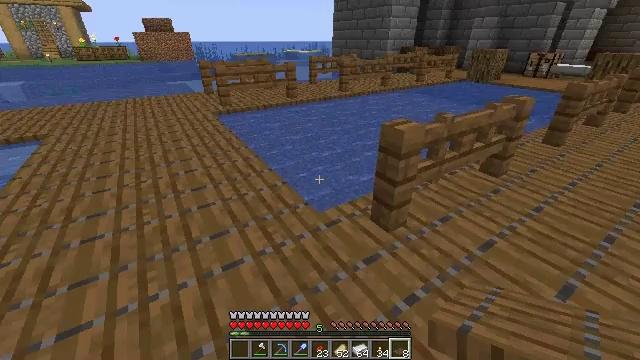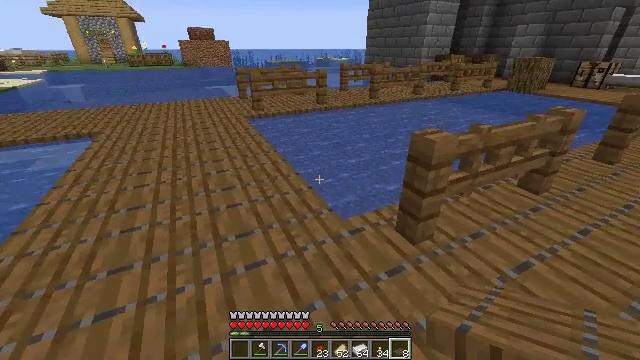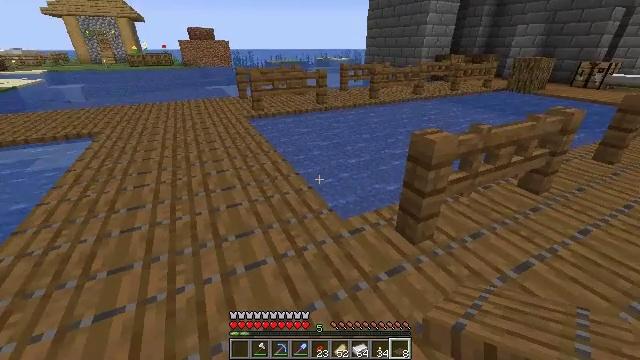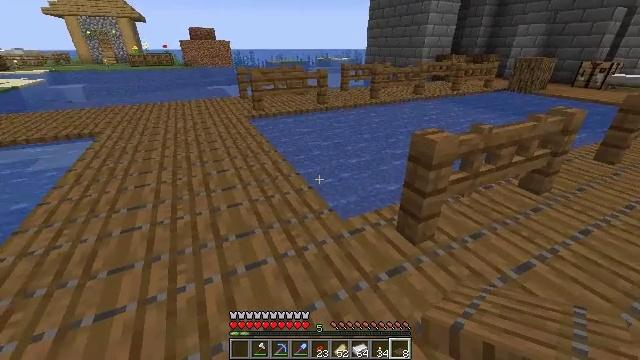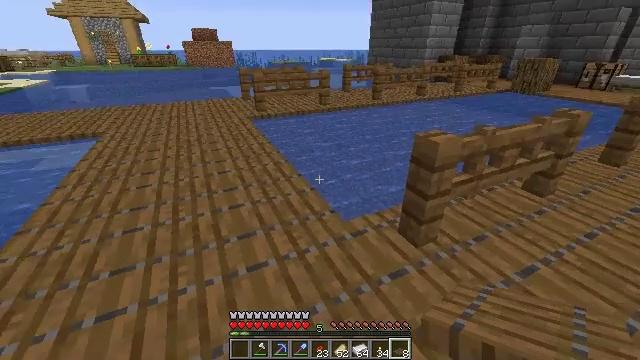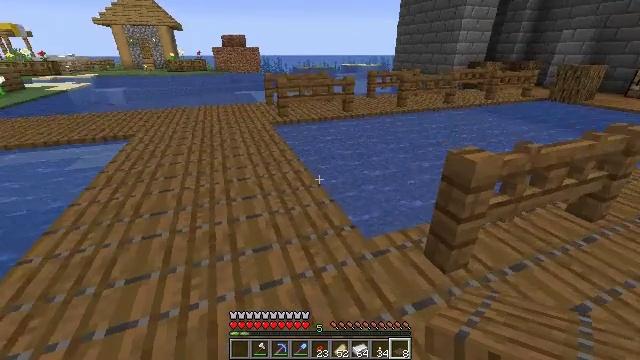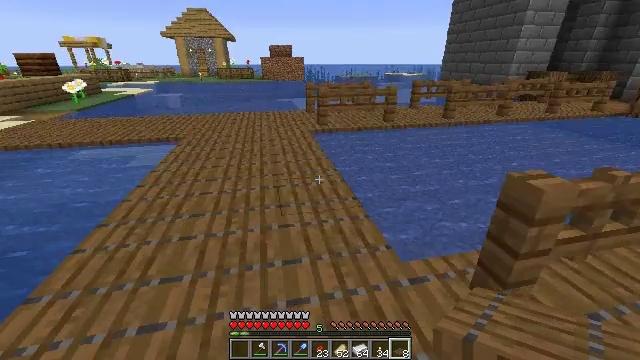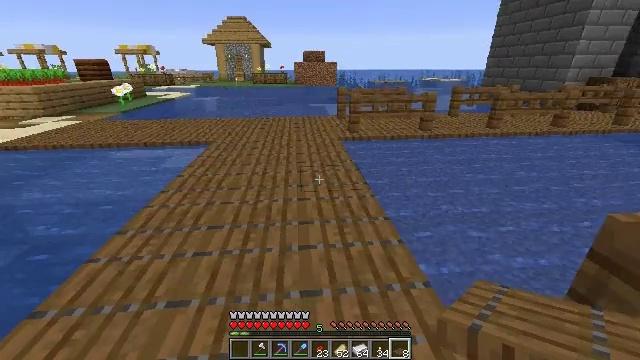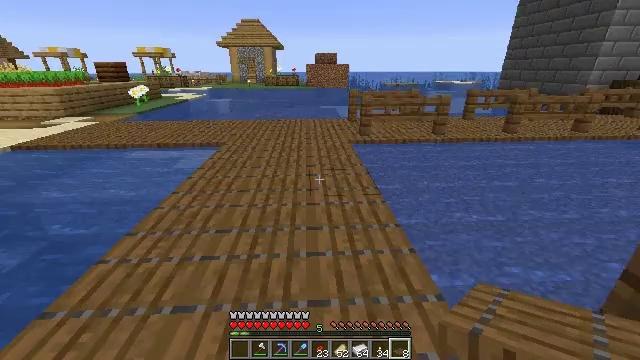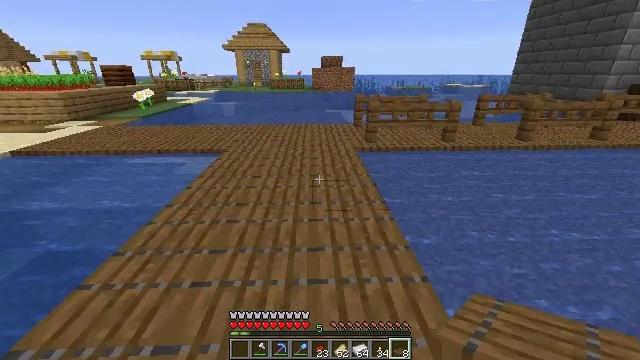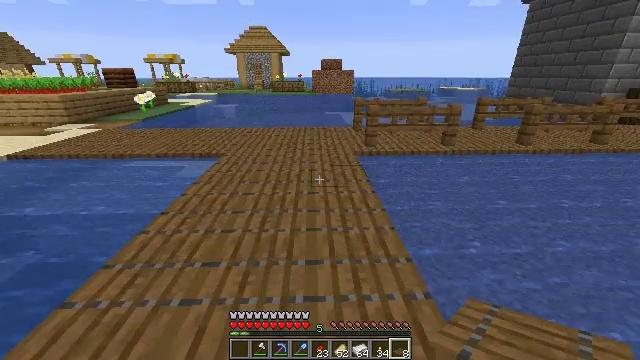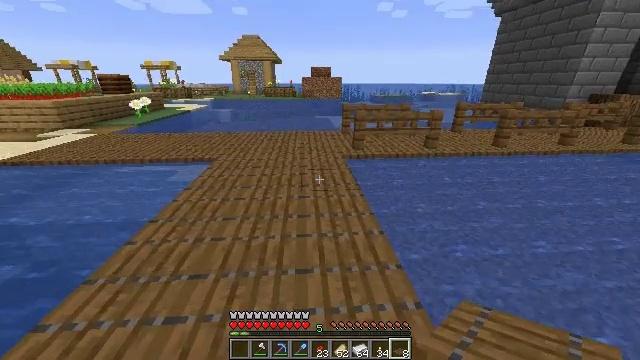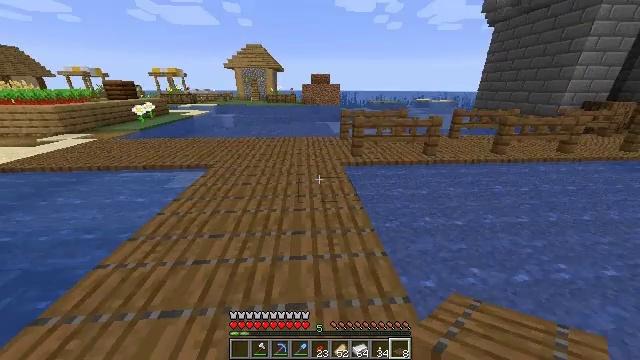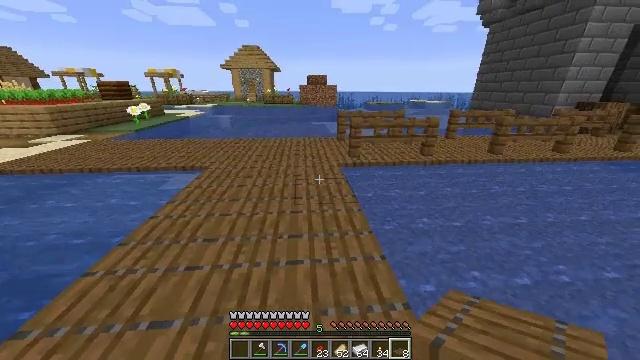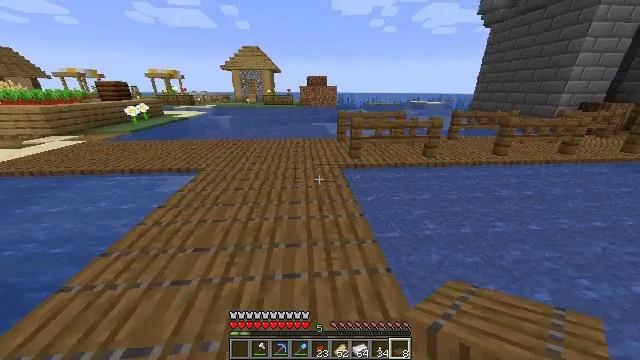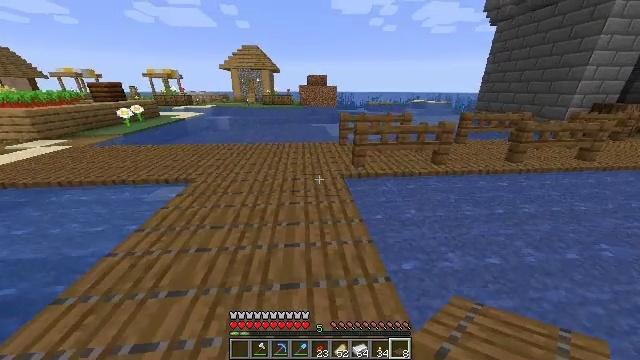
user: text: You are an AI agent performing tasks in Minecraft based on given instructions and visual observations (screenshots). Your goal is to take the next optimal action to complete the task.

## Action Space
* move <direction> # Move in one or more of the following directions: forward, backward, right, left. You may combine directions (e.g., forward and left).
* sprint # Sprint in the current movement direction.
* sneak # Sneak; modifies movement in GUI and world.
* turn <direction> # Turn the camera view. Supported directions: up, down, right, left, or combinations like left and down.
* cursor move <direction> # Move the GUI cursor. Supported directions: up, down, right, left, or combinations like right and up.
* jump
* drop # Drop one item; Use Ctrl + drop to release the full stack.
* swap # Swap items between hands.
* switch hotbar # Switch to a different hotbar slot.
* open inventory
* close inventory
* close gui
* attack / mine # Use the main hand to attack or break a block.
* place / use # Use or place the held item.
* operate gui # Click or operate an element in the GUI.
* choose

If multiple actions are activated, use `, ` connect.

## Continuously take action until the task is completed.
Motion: motion action
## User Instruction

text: Take spruce planks and sticks to craft a spruce fence gate.
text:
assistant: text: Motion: turn left and up
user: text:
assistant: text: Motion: no_op
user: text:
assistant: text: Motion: no_op
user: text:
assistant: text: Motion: move forward
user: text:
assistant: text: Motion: move forward, turn left and up
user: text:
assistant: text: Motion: move forward, turn left and up
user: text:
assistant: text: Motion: move forward, turn left and up
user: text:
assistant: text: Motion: move forward, turn left
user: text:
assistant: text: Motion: move forward, sprint, turn left
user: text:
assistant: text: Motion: move forward, sprint
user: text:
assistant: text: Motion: move forward, sprint, turn right
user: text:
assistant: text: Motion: move forward
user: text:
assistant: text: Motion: move forward, sprint
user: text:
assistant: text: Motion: move forward, sprint
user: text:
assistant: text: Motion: move forward, sprint
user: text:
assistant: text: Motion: move forward, sprint
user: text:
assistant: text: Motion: move forward
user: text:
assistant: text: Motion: move forward, turn left
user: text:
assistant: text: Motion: move forward, sprint, turn left
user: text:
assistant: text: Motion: move forward, sprint, turn left
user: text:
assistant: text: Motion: move forward, sprint, turn left
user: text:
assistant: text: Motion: move forward, sprint, turn left
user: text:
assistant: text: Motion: move forward, sprint, turn left
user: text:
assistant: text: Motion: move forward, sprint, turn left, jump
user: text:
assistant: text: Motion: move forward, turn left, jump
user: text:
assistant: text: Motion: move forward, turn left, jump
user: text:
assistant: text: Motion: move forward, turn left, jump
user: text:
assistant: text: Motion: move forward, turn left, jump
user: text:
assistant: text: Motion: move forward and move right, turn left, jump
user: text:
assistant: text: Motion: move forward and move right, turn left, jump